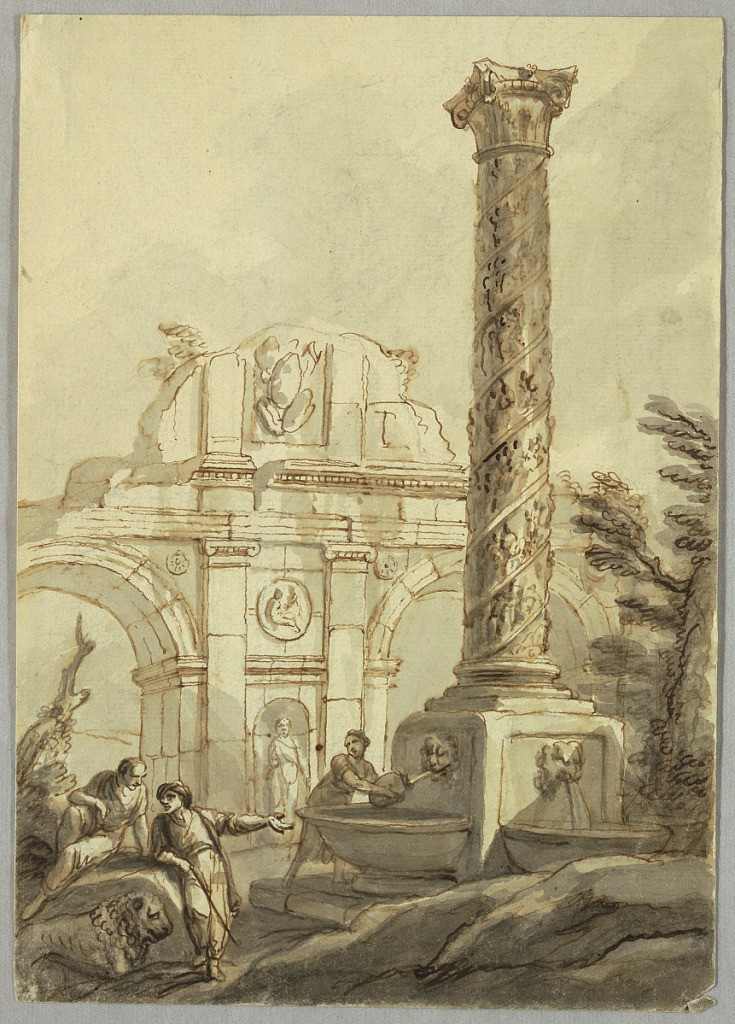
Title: Classical Ruins
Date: ca. 1750
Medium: Brush and sepia, watercolor on paper
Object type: Drawing
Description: Vertical rectangle showing figures in a rocky place with a fountain in the form of a monumental column with water pouring from a lion's mask. At left, figures at rest with a lion. Behind, a ruined structure with Romanesque arches and pilasters.